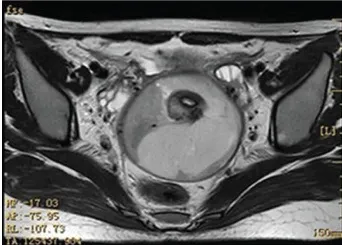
Imaging results in the pelvic lesion tissue. The results of the MRI showed a mixed signal mass in the external cervical orifice and vaginal fornix (size about 7.4x7.9x8.5cm). Sagittal position.
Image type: radiology (mri)